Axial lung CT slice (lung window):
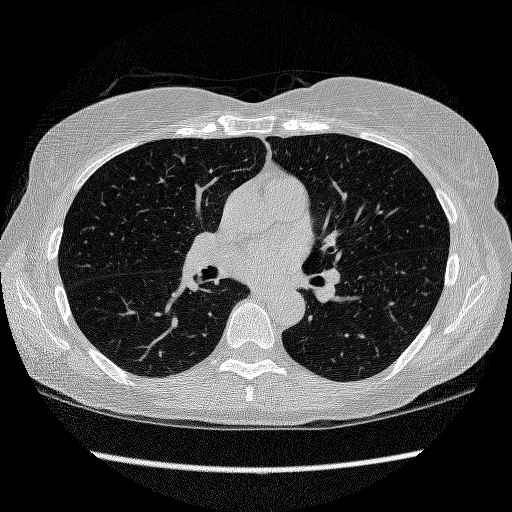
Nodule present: no